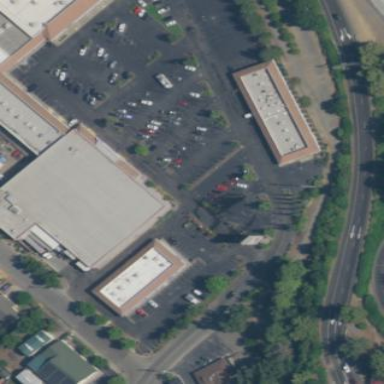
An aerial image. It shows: Retail building housing supermarket.